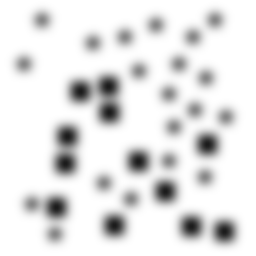
Squares: 12
Triangles: 0
Stars: 20
Total shapes: 32